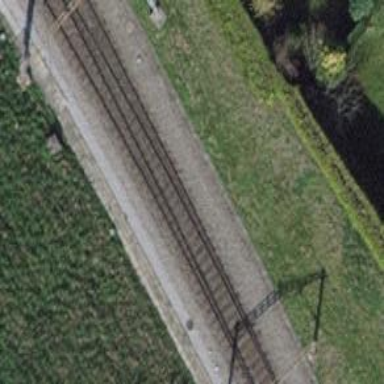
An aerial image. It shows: Railway track with contact lines for electrification.